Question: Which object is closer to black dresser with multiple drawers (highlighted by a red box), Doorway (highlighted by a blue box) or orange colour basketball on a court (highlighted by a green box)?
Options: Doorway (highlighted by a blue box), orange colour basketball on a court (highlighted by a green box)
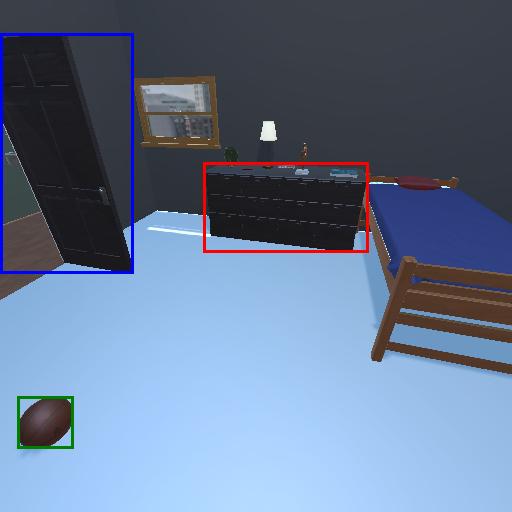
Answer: Doorway (highlighted by a blue box)